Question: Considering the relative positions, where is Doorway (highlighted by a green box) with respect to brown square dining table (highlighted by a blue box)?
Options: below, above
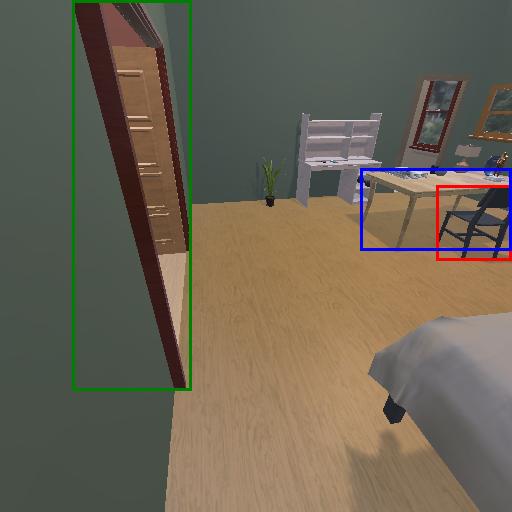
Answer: below